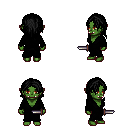
a pixel art fantasy rpg character, female body template, orc, green skin, black robe, magenta pants, black long hairstyle, dagger, four views (front, back, left, right), 2x2 character sprite sheet, small pixel art, hard edges, no anti-aliasing